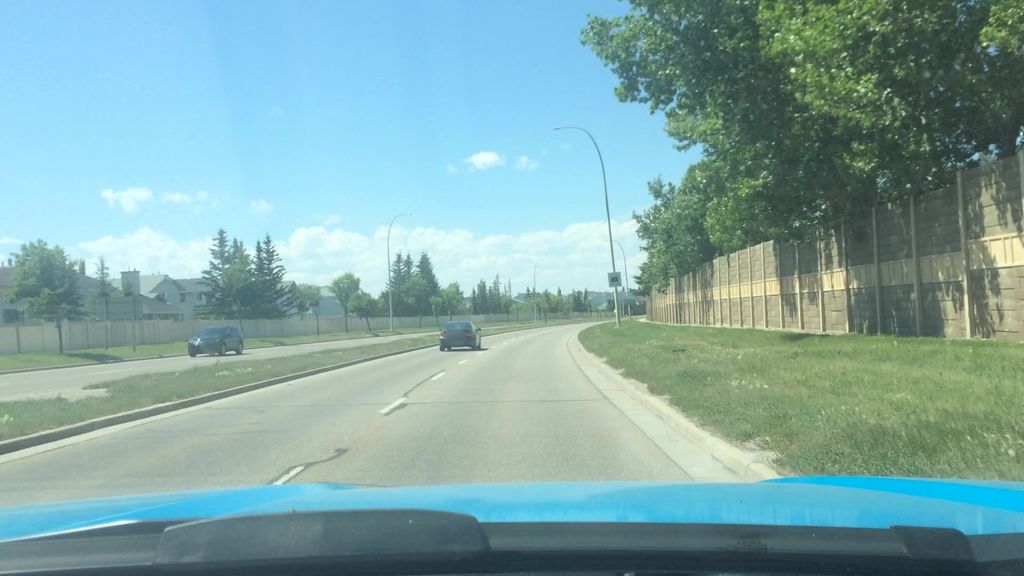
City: calgary